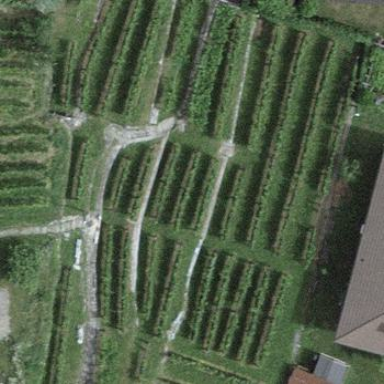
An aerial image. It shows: Vineyard growing grapes.